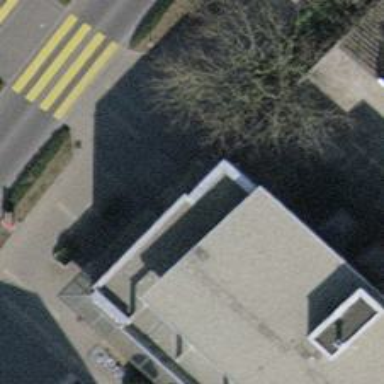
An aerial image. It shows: Bank.